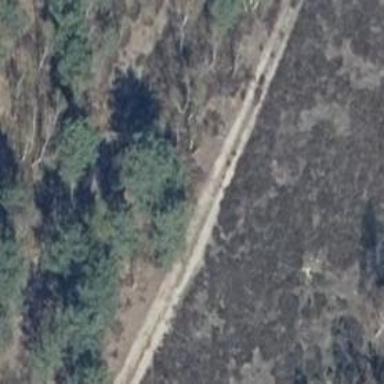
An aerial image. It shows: Dirt track road with grade 4 track type.